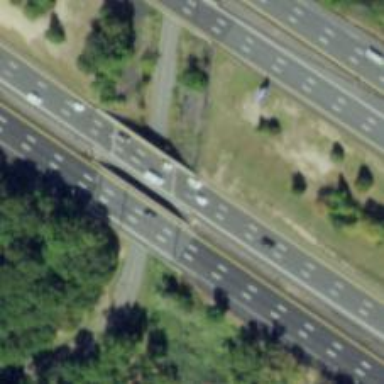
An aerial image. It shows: Urban freeway expressway bridge.